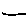
Label: line